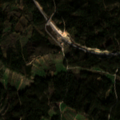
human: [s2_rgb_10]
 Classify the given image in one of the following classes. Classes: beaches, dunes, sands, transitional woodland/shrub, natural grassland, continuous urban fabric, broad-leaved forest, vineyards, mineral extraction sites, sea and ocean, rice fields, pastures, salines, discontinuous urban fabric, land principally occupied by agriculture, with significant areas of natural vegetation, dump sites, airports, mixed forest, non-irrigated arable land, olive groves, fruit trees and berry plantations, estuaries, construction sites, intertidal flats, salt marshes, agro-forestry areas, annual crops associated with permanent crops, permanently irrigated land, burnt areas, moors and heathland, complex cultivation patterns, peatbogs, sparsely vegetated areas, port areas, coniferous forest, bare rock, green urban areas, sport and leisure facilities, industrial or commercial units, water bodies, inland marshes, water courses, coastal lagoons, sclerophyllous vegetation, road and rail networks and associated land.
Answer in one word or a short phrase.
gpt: olive groves, complex cultivation patterns, land principally occupied by agriculture, with significant areas of natural vegetation, mixed forest